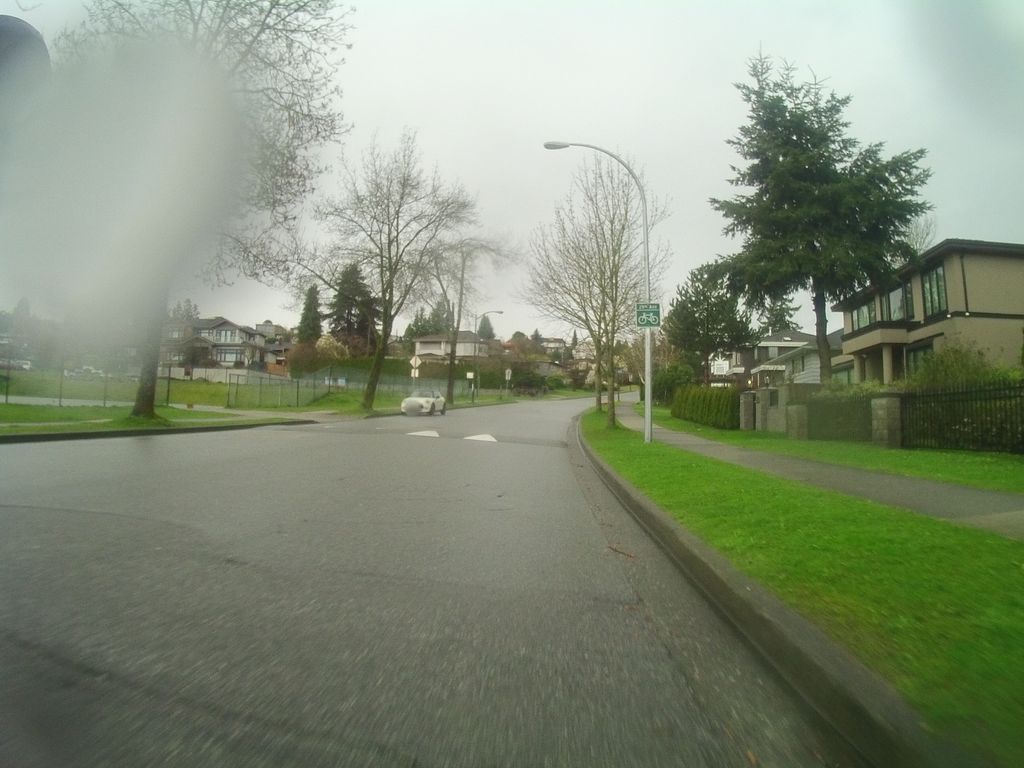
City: vancouver